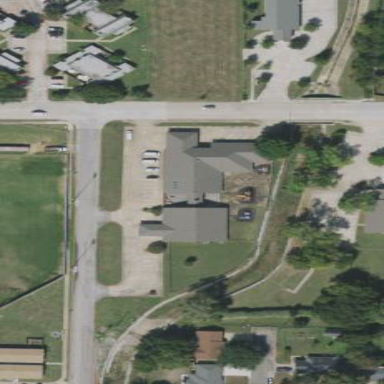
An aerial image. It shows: Kindergarten building.